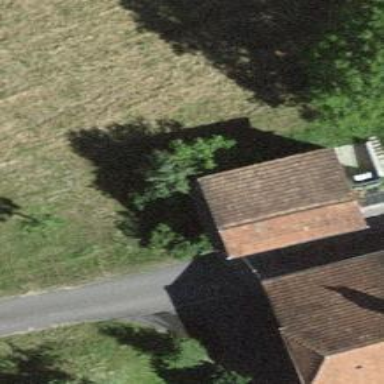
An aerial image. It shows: Rural barn.